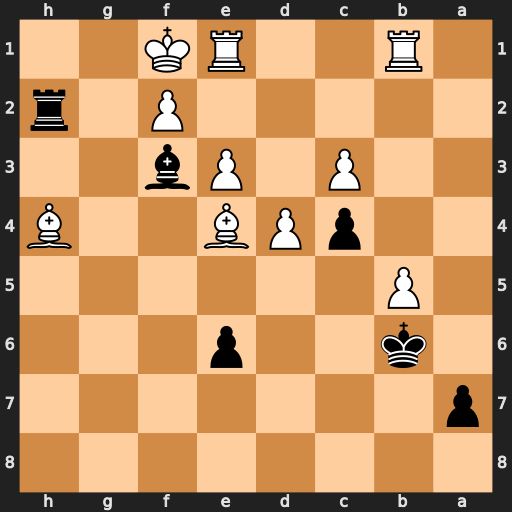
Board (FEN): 8/p7/1k2p3/1P6/2pPB2B/2P1Pb2/5P1r/1R2RK2
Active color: b
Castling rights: -
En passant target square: -
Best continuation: Rh1#